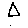
Label: triangle